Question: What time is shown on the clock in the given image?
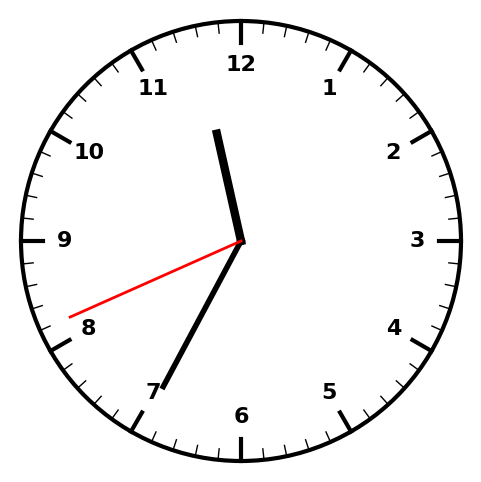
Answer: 11:34:41